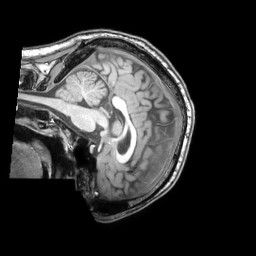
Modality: T1w
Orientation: sagittal
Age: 22
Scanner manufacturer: philips
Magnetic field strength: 3 T
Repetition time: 0.007 s
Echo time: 0.003501 s